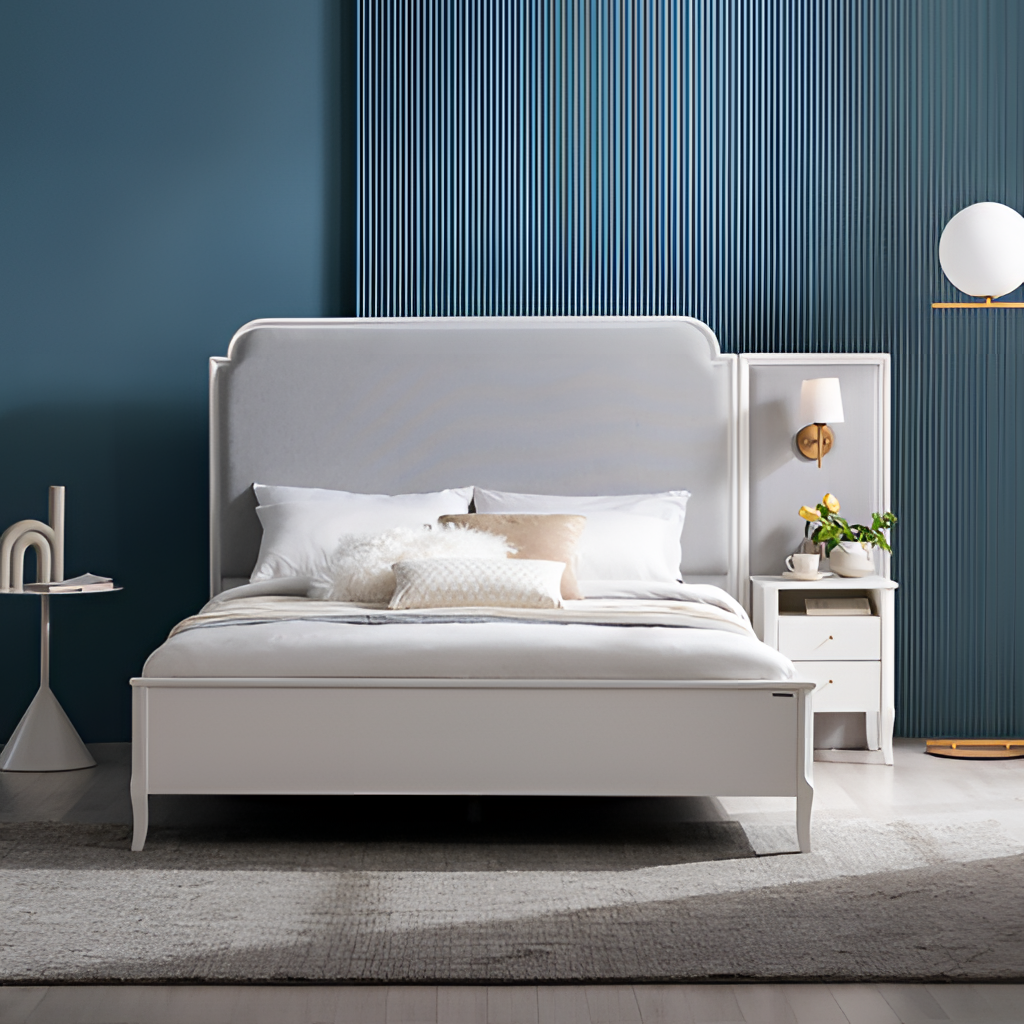
bedroom, wood bed, gray wood flooring, with plank pattern, contemporary, paint wallpaper, with vertical striped pattern